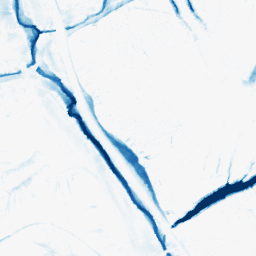
Category: morphological
Decomposition family: morphological
Decomposition parameters: operation: closing
size: 10
Upsampling method: bspline
Upsampling parameters: scale: 8
Upsampling scale: 8